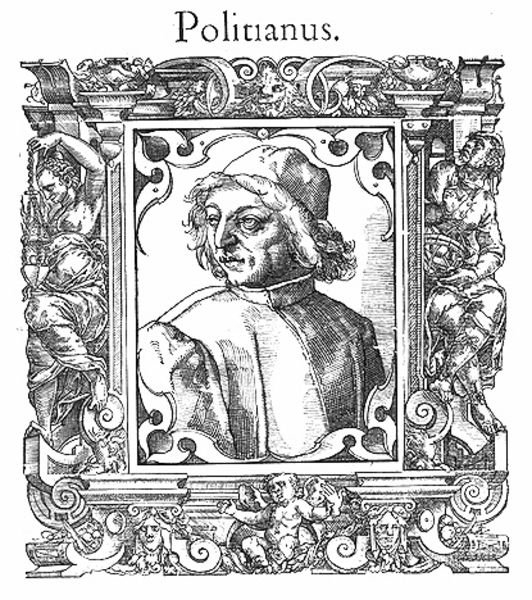
Titel: Bildnis des Antonius (?) Politanus
Künstler: Tobias Stimmer
Institution: (Seriendruck)
Schlagwörter: kopf, mann, weiß, menschen, fenster, frisur, grau, haar, hut, mund, männer, nase, profil, schwarz, skizze, säule, säulen, blick, haube, ornament, alt, bart, gesichter, kappe, mütze, arm, augen, falten, gesicht, kleidung, kragen, mensch, rahmen, ärmel, bild, bildnis, herr, portrait, porträt, figur, haare, kutte, mantel, stoff, locken, renaissance, engel, putte, putto, ranken, relief, holzschnitt, schrift, man, grafik, graphik, rand, figuren, dekoration, bordüre, büste, ornamente, verzierung, dreiviertelansicht, gestalt, gesich, druck, schraffur, radierung, stich, dreiviertel, hakennase, text, stehkragen, tizian, charakter, kapitell, schnörkel, skulpturen, halbprofil, statuen, griechisch, zentral, gelehrter, heilige, persönlichkeit, gerahmt, putten, zierleisten, kupferstich, putti, durck, verzierungen, zierleiste, akanthus, latein, grotteske, schirft, reformation, astronom, reformationszeit, drolerien, kupferstichs, schwar weiß, grottesken, bäre, chnitt, polit, politianus, polizian, titianus, halprofil, trois-quarts, politian, polianus